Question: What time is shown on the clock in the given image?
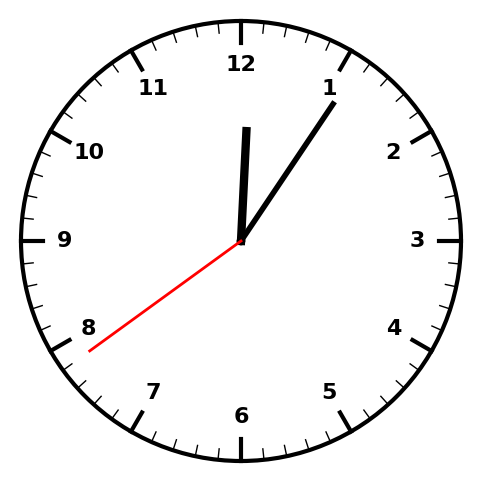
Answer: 12:05:39